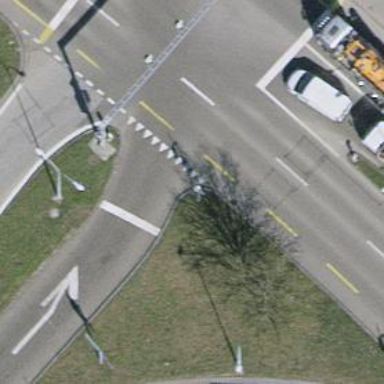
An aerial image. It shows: Road with traffic signals for signaling.